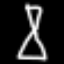
Label: hourglass